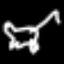
Label: frog